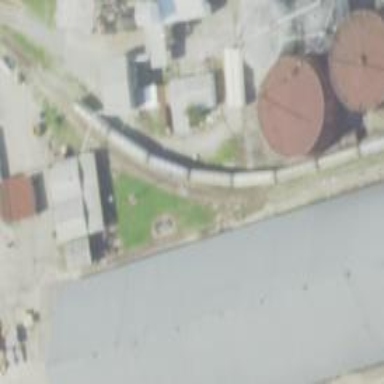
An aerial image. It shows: Railway spur service.